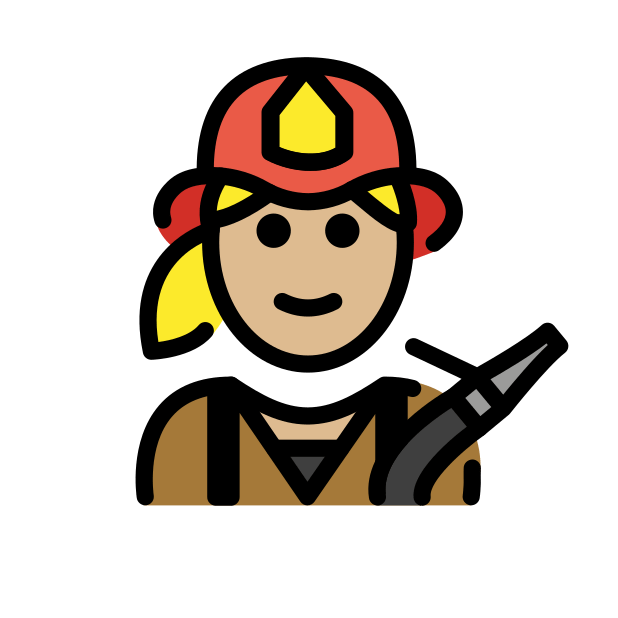
woman firefighter: medium-light skin tone